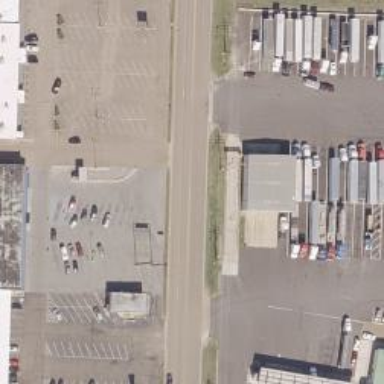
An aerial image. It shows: Weighbridge facility.